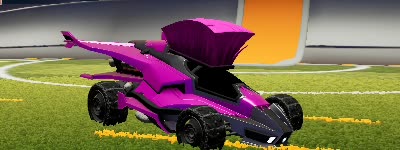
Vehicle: aftershock